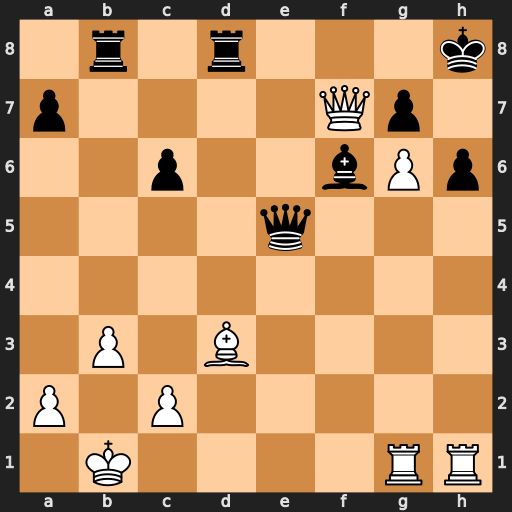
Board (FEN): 1r1r3k/p4Qp1/2p2bPp/4q3/8/1P1B4/P1P5/1K4RR
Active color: w
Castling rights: -
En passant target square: -
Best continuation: Rxh6+ gxh6 Qh7#